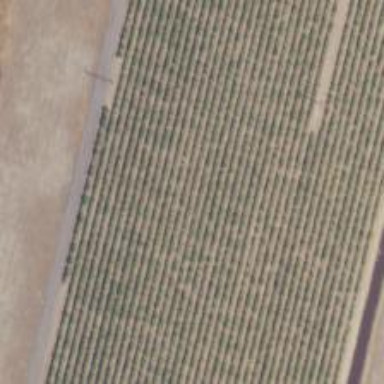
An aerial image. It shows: Vineyard growing grapes.